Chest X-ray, AP view. Patient: 33 years old, sex F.
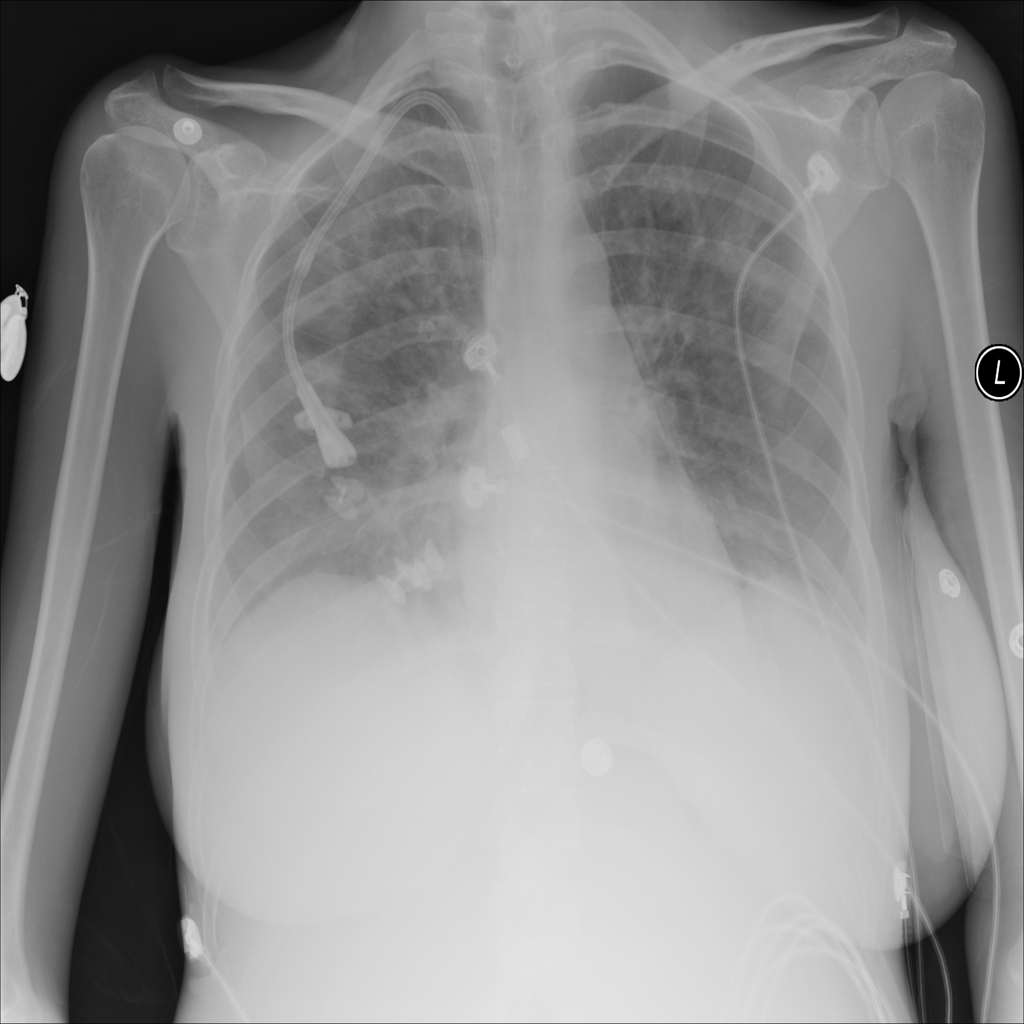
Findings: Infiltration